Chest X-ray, AP view. Patient: 45 years old, sex M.
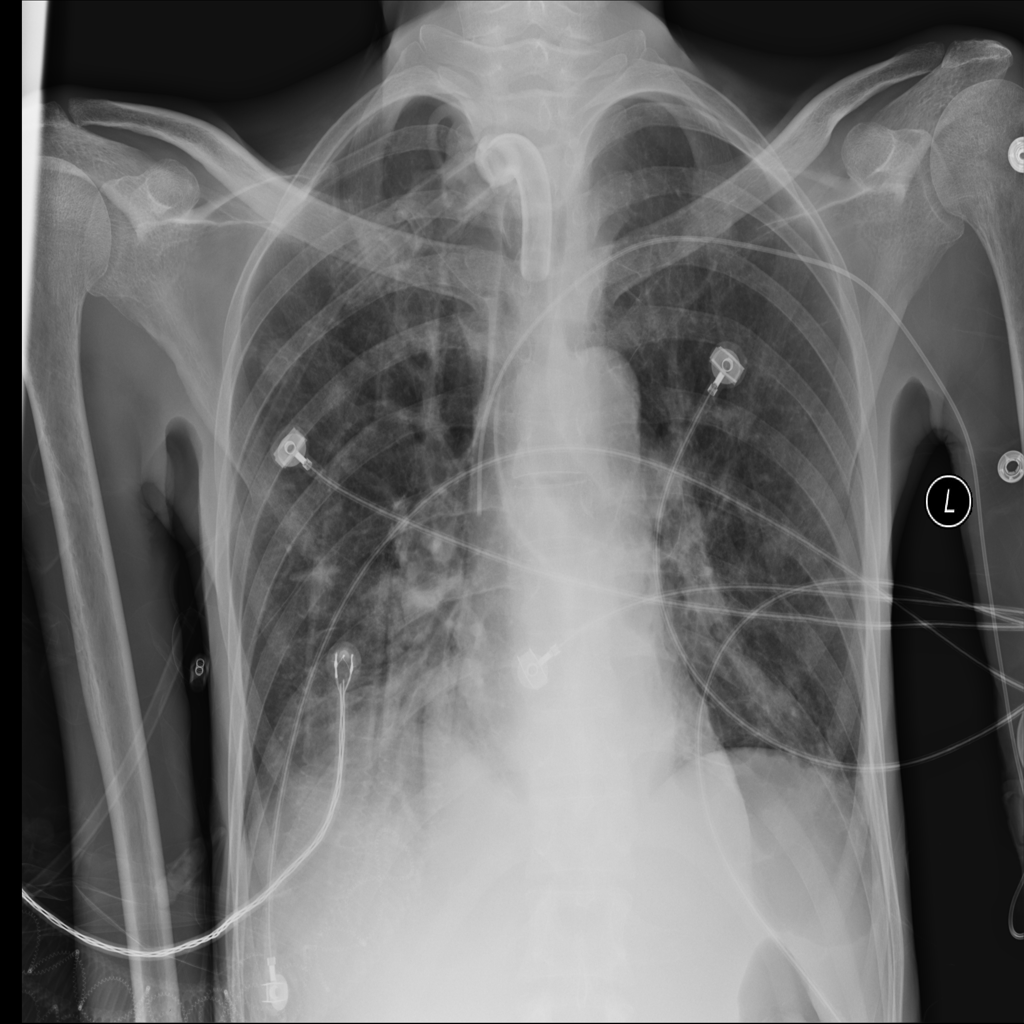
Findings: Atelectasis, Infiltration